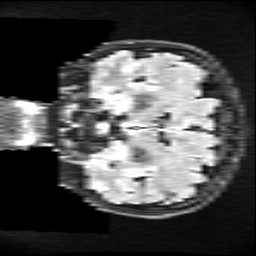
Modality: FLAIR
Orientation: coronal
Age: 29
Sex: female
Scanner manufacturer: ge
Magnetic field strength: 3 T
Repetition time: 11 s
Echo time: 0.1497 s